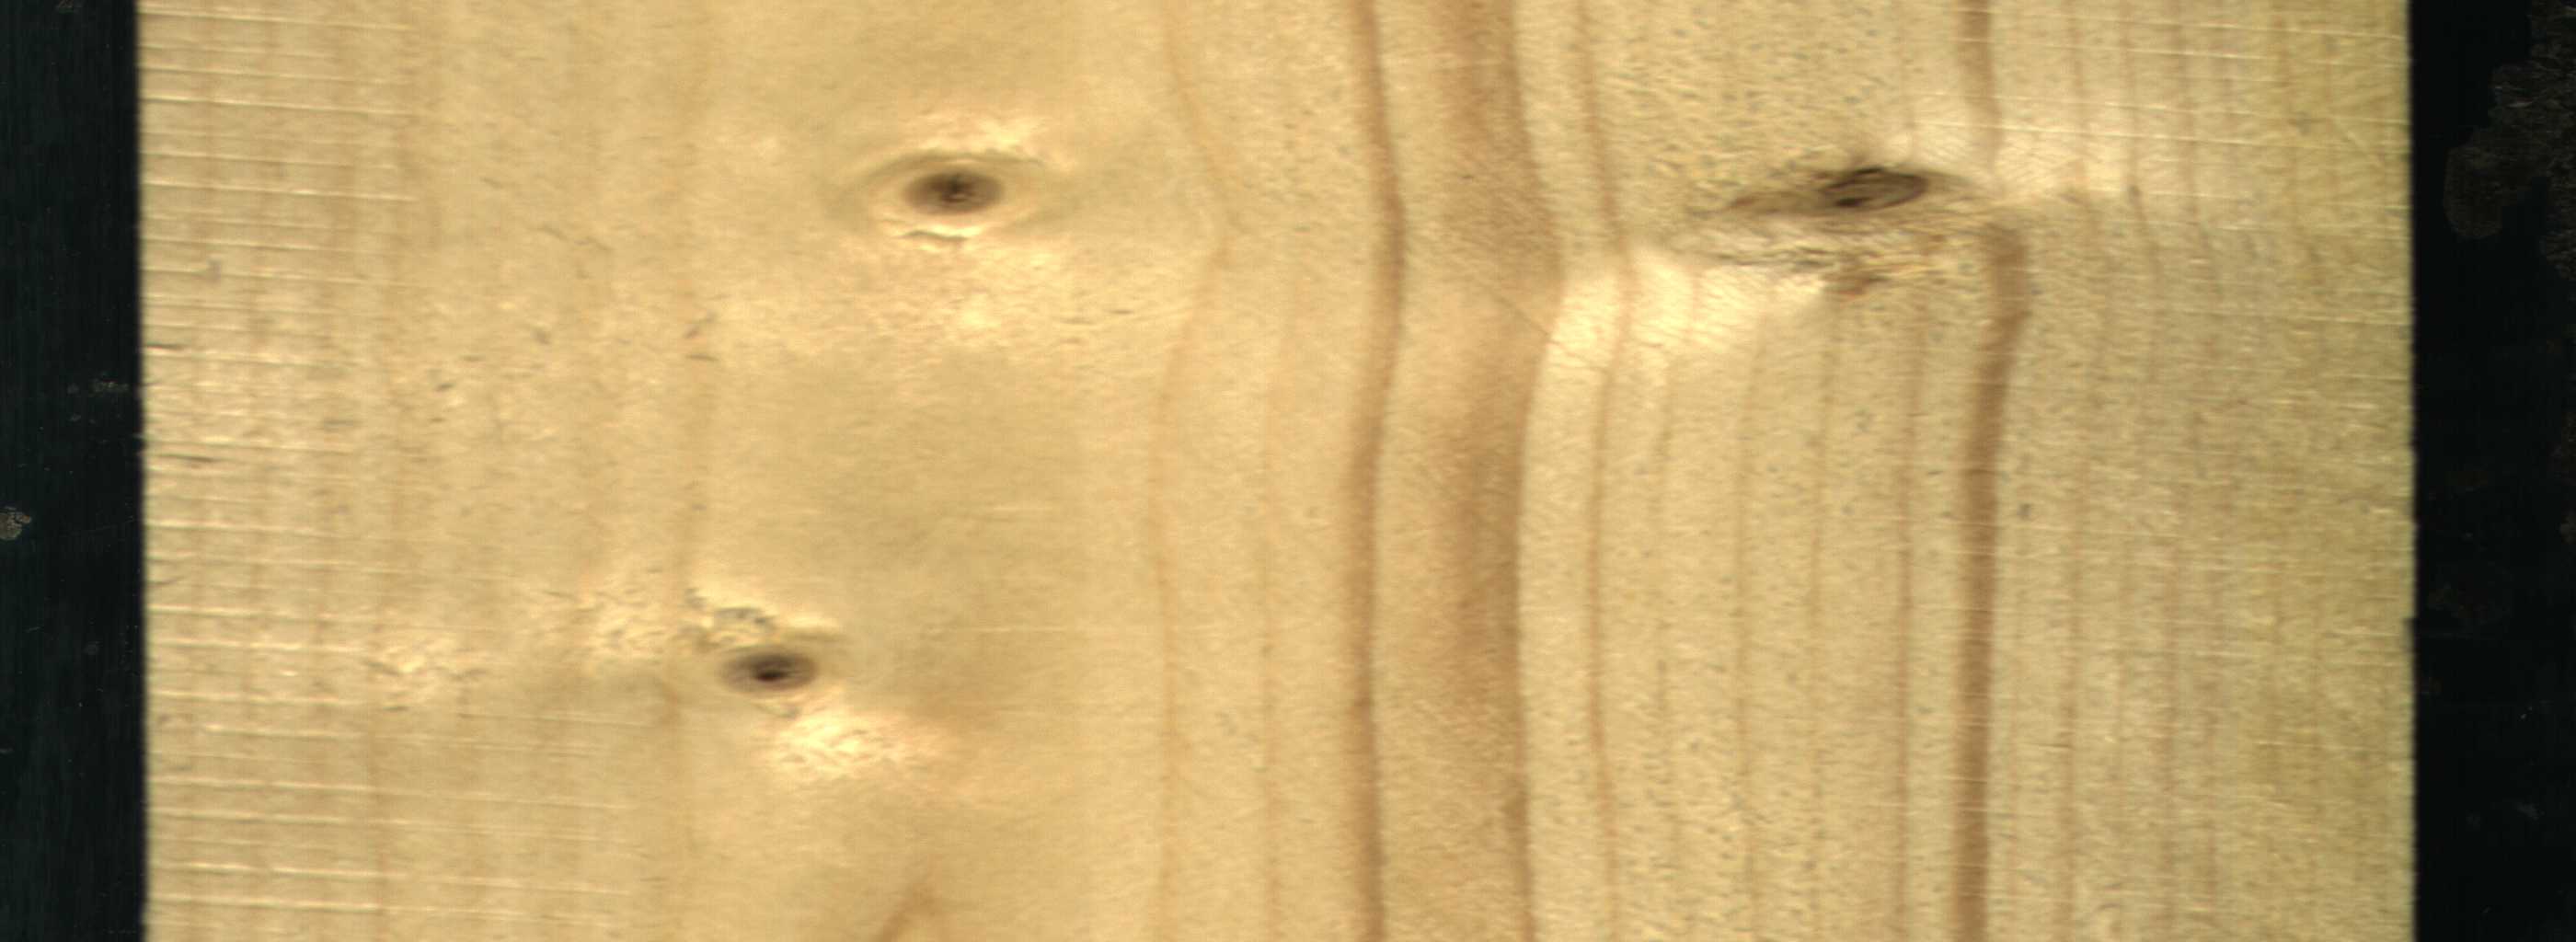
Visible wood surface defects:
Live_Knot
Live_Knot
Live_Knot